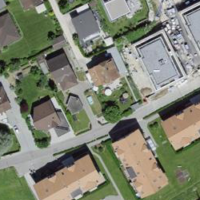
EUNIS habitat code: 55
Species observed at this site:
Silene dioica